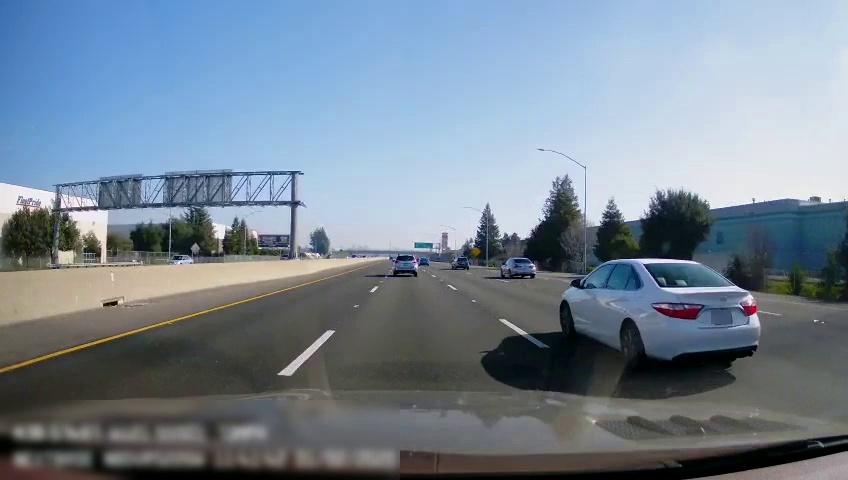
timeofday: Day
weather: Sunny
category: Vehicles | Car
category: Drivable Space
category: Vehicles | SUV
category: Vehicles | Car
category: Vehicles | Car
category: Vehicles | Car
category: Vehicles | SUV
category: Lanes | Current Lane
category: Lanes | Current Lane
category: Lanes | Current Lane
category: Lanes | Alternate Lane
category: Lanes | Alternate Lane
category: Traffic | Signs
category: Traffic | Signs
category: Traffic | Signs
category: Traffic | Signs